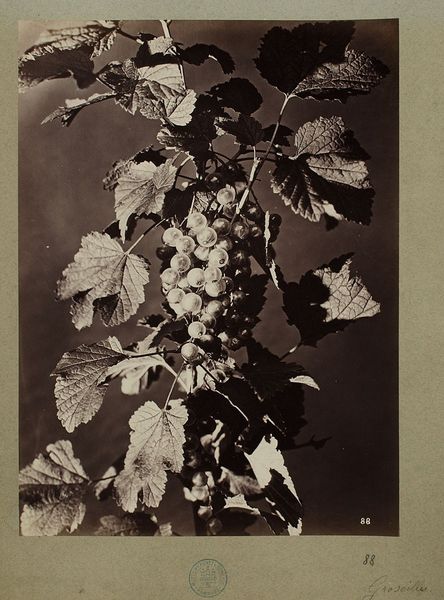
Titel: 88. Groseille
Künstler: Constant Alexandre Famin
Standort: Hamburg
Institution: Museum für Kunst und Gewerbe Hamburg
Schlagwörter: baum, blume, strauch, frucht, stillleben, foto, fotografie, photographie, blumenstillleben, photo, karton, johannisbeere, albumin, lichtbild, naturfotografie, sachfotografie, bildwerke, angewandte und bildende kunst, hessische systematik, bäume, sträucher, früchte, tierfotografie, naturphotographie, tierphotographie, schwarzweißpositivverfahren, silbersalzverfahren, schwarzweißfotografie, objektstudien, sachphotographie, albuminpapier, früchtestillleben, blumenstück